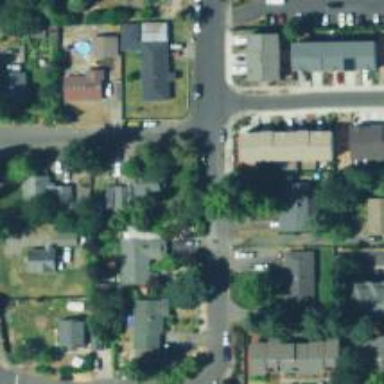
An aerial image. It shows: Residential road with sidewalk on the left.